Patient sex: M
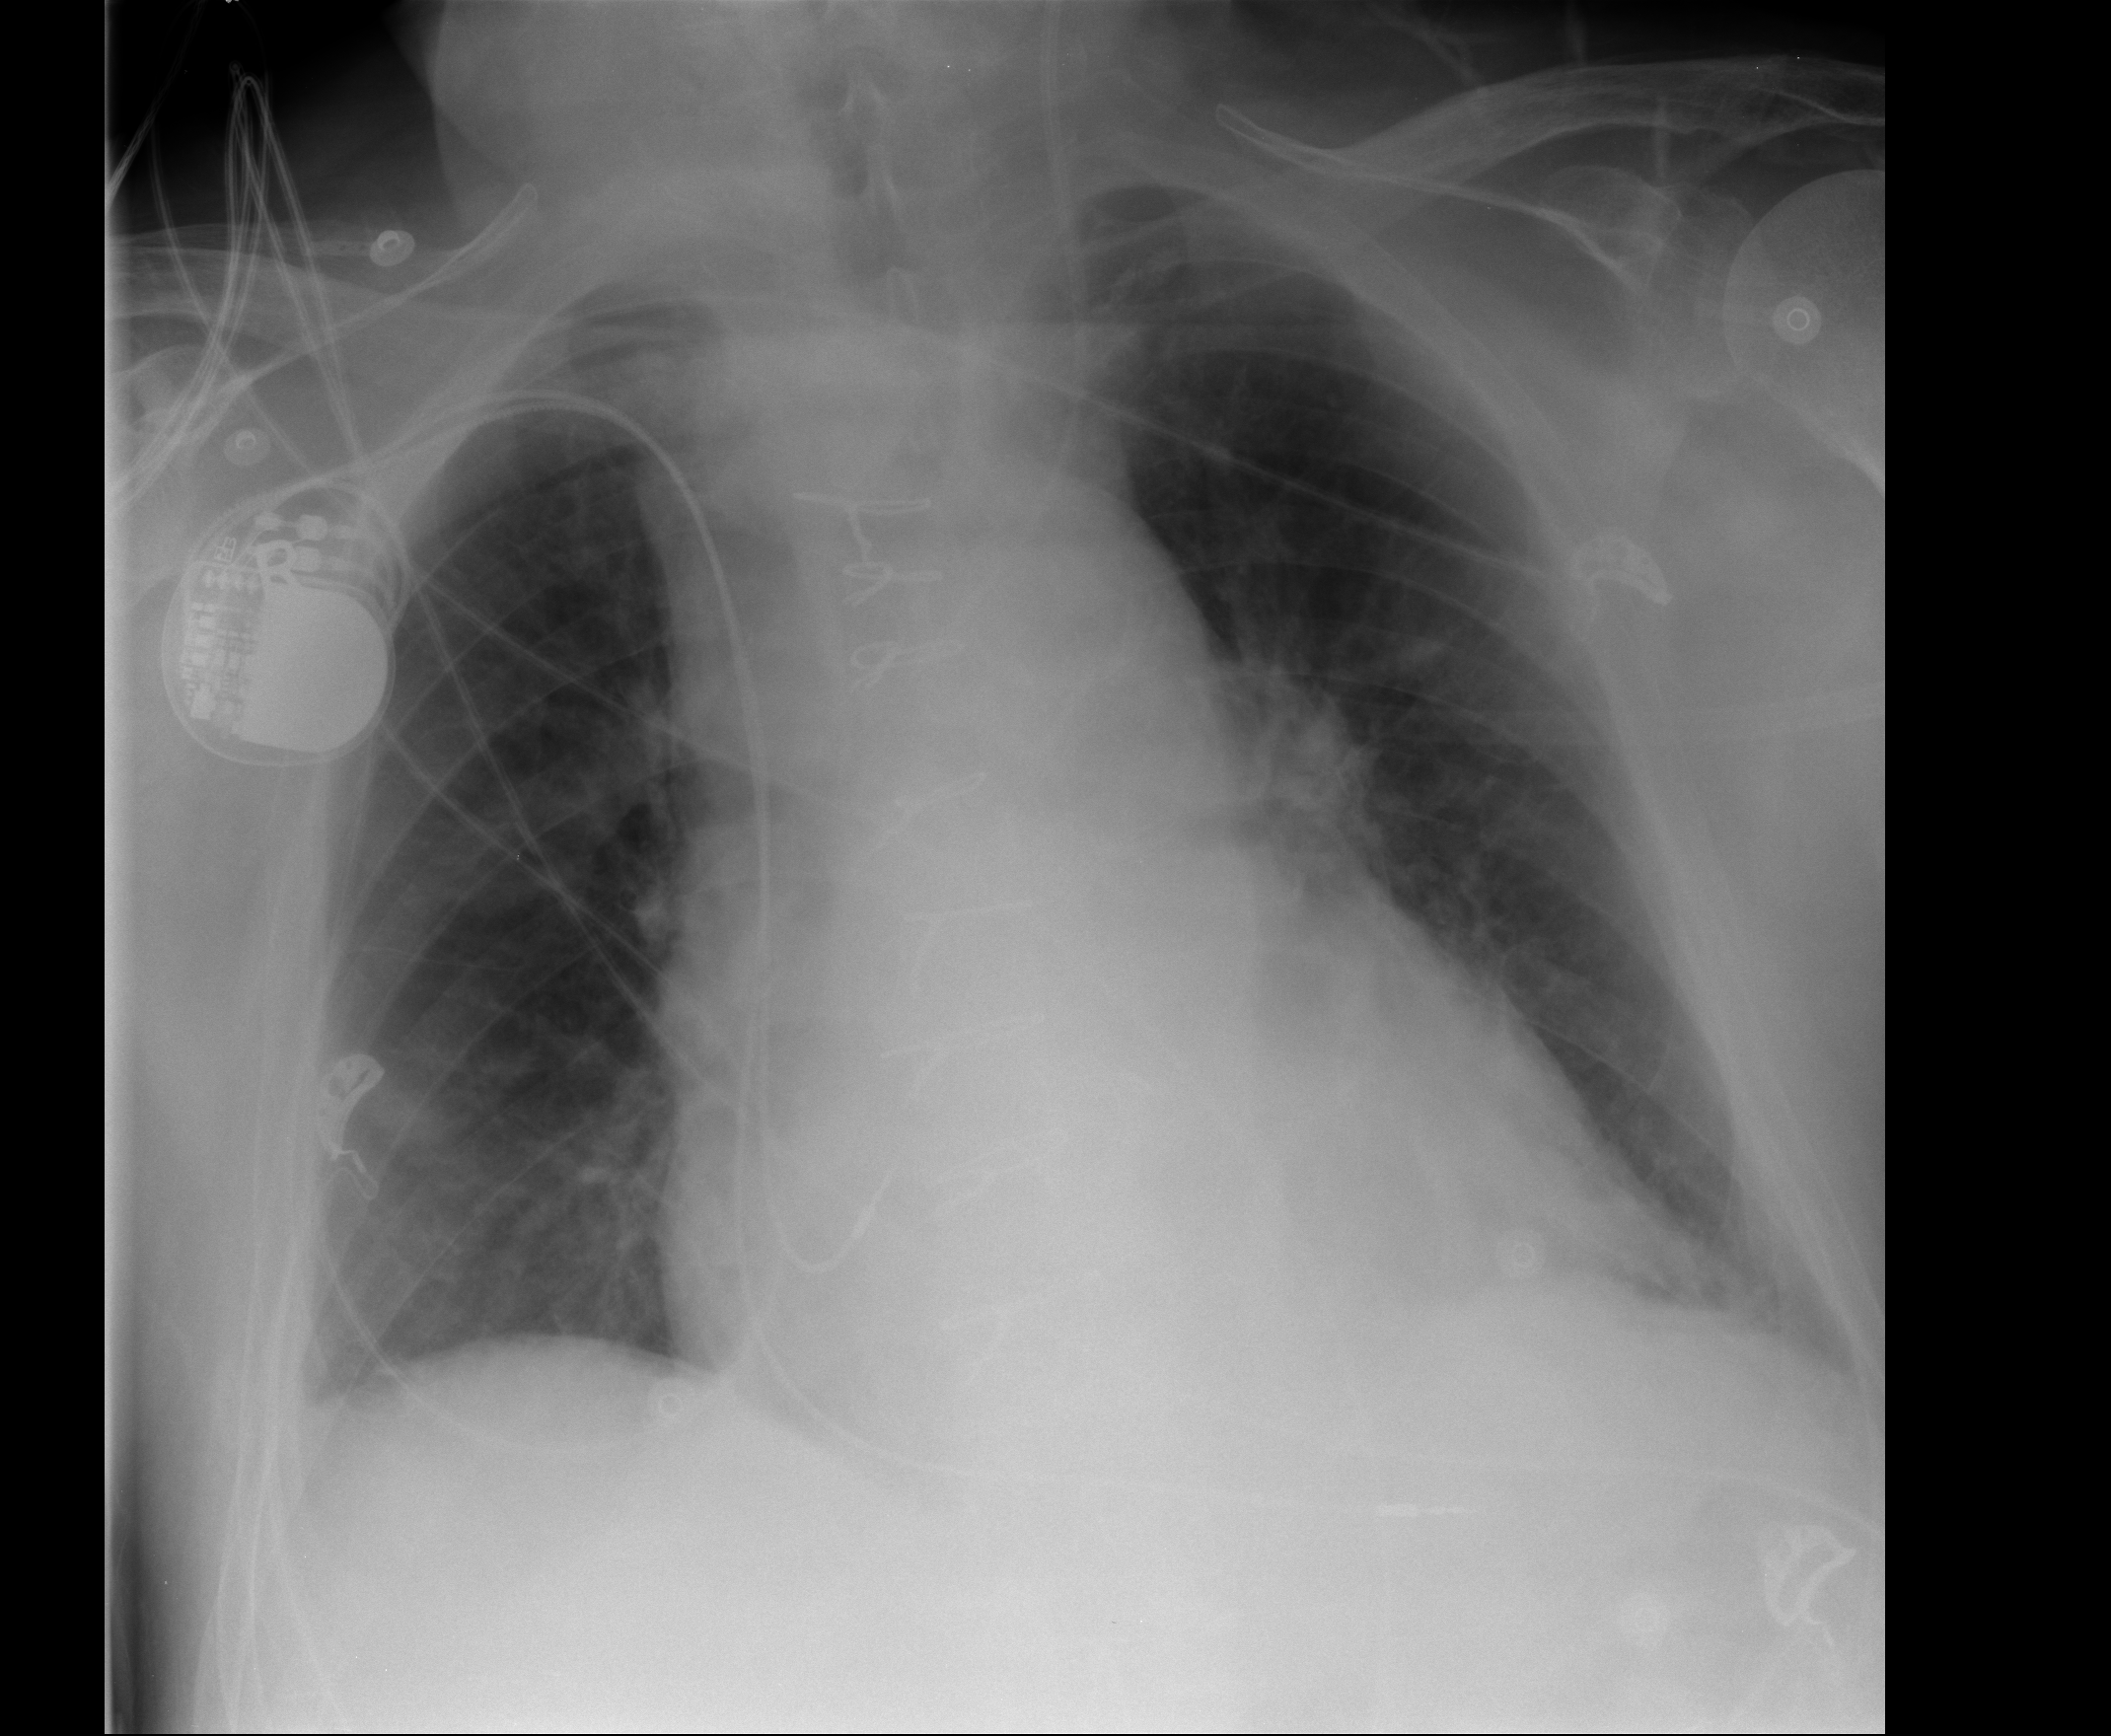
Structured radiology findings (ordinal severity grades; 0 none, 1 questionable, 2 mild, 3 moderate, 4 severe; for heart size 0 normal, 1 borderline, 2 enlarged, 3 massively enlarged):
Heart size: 2
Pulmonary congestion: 0
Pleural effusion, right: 1
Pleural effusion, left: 2
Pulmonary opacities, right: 0
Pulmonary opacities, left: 0
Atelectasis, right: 1
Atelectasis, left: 2